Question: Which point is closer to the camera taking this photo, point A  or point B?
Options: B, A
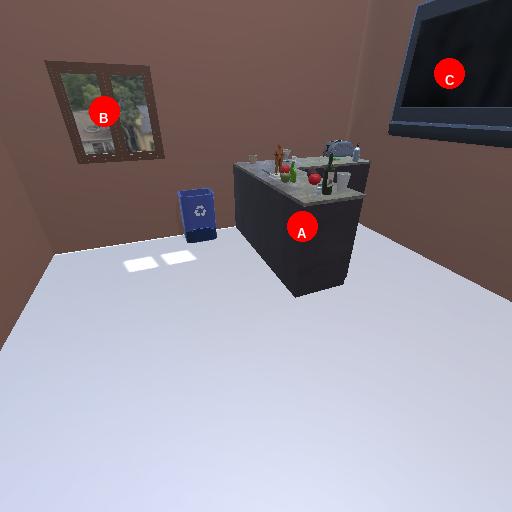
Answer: B